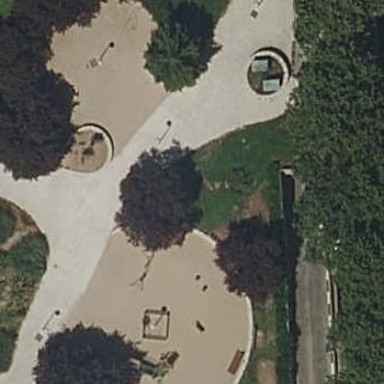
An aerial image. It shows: Lovely park for leisure and relaxation.